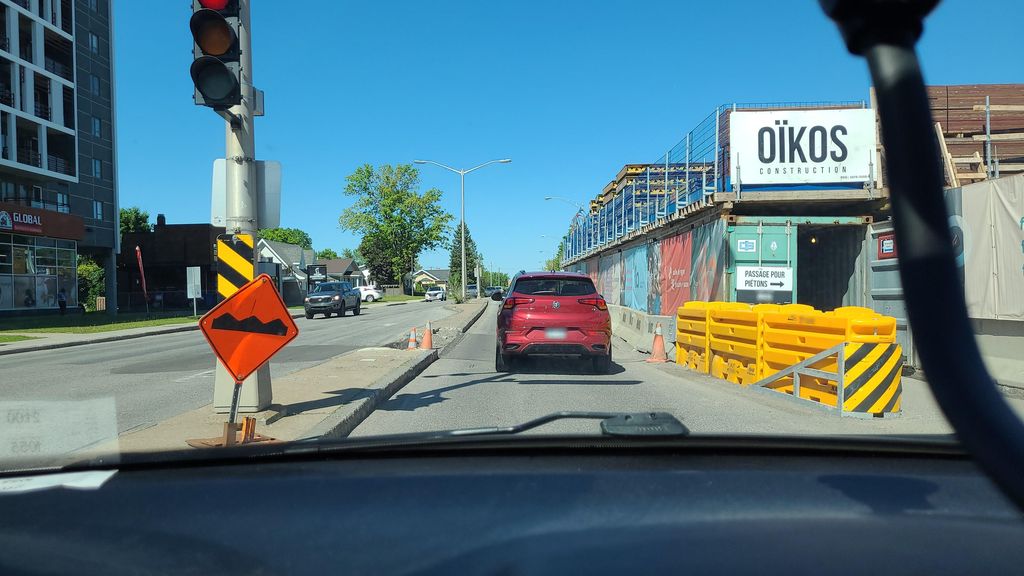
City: quebec_city